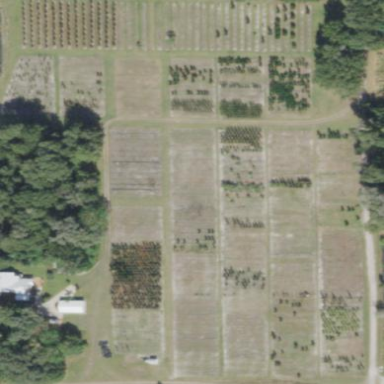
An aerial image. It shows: Plant nursery with trees.